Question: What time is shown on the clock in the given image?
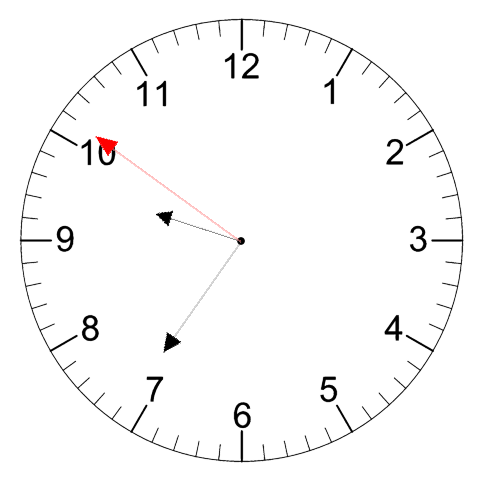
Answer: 09:35:51